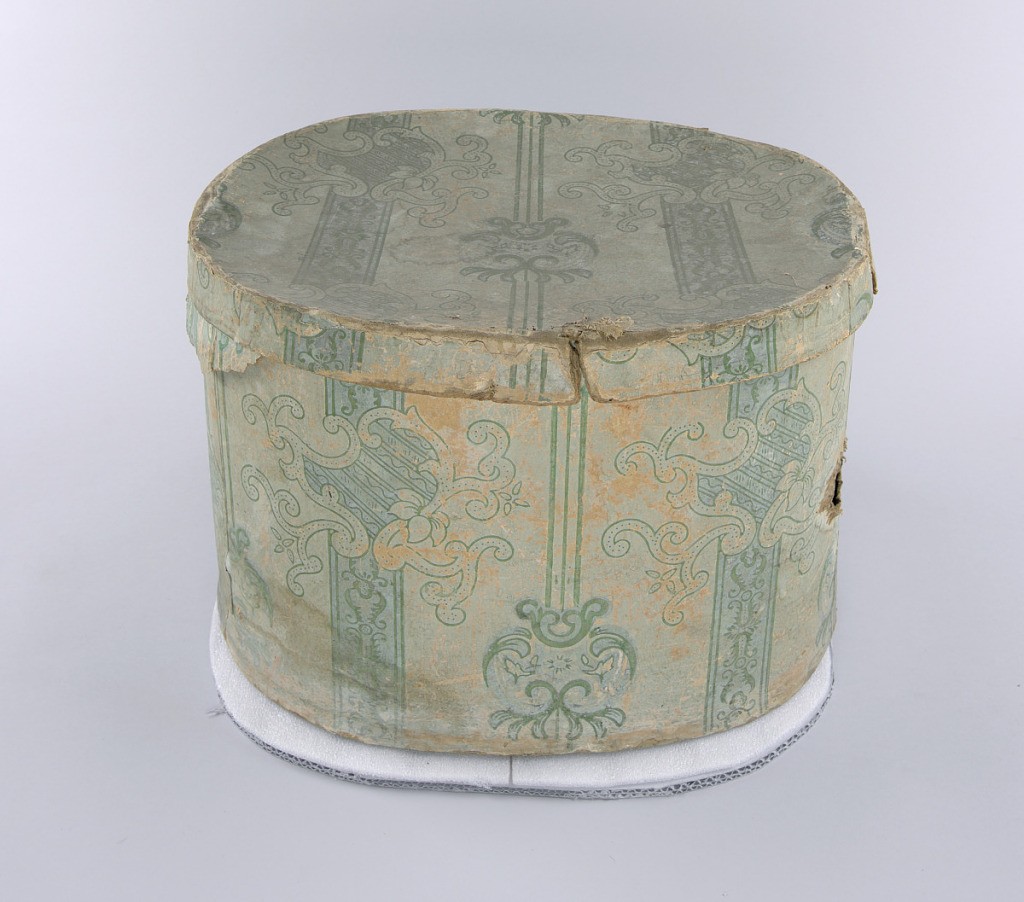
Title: Bandbox
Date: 1860–70
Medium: Machine-printed paper, pasteboard support, sized cotton
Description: On light blue ground, slightly deeper blue bandings, vertical, with green pattern of: vertical lines, scrolls and leafy patterns. Over the vertical blue bandings, green pattern with leaves between paired bordering lines giving ribbon-like effect, interrupted by assymetrical lambrequin-like shape of scrolls and flowers with diagonal linear fill and pin-work. Paper covers sized cotton reinforcement which is visible at worn edges.